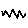
Label: zigzag